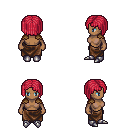
a pixel art fantasy rpg character, female body template, human, dark skin, leather shoulder armor, robe skirt, ruby red pageboy hairstyle, metal boots, four views (front, back, left, right), 2x2 character sprite sheet, small pixel art, hard edges, no anti-aliasing